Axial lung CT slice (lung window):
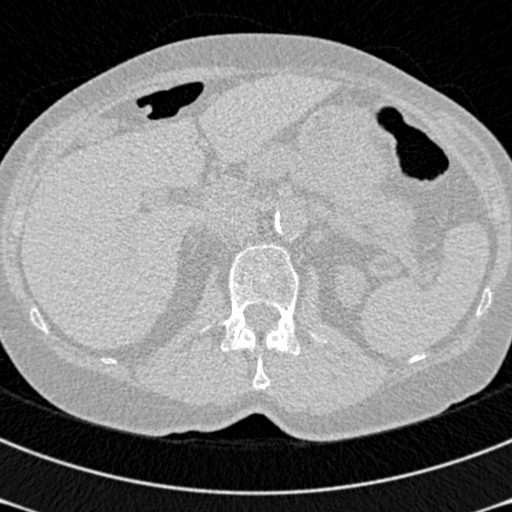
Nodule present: no